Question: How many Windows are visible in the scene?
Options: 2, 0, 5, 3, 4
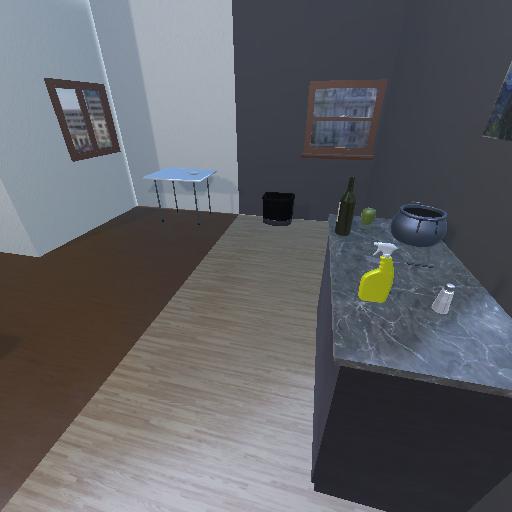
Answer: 2